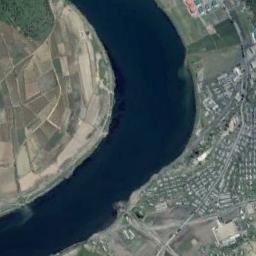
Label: river